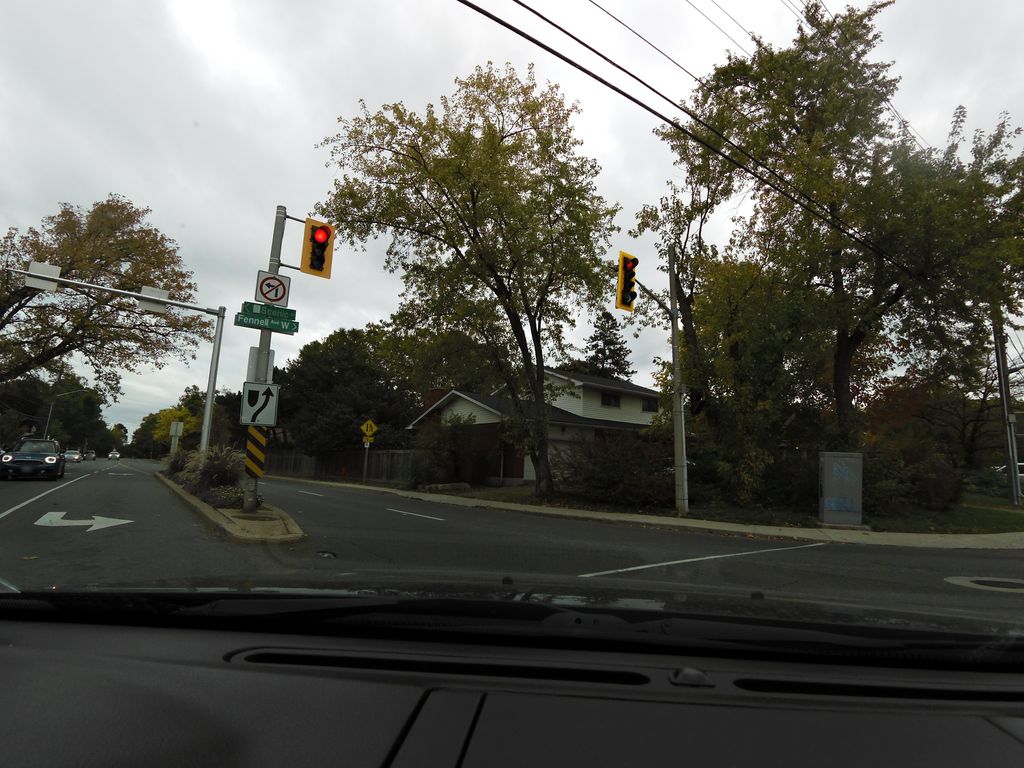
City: hamilton